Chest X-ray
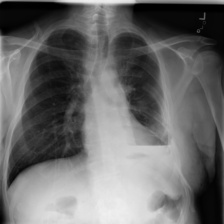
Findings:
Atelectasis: negative
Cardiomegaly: negative
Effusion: negative
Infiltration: negative
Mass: negative
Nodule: negative
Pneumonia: negative
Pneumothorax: negative
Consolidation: negative
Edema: negative
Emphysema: negative
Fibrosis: negative
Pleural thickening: negative
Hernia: negative